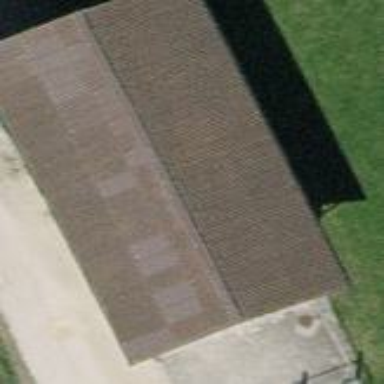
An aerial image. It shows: Shed building.